Brain MRI, t1w sequence, axial 2D slice.
Patient: age 35, sex F, weight 95 kg, height 1.95 m
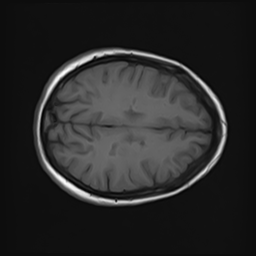